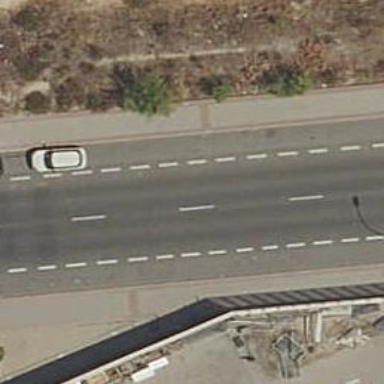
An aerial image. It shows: Uncontrolled crossing on the road.